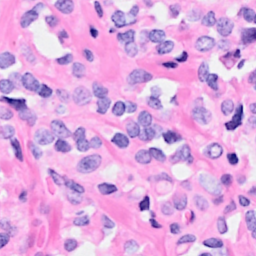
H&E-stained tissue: Breast